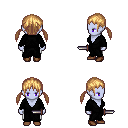
a pixel art fantasy rpg character, female body template, dark elf, purple skin, gray robe, white pants, light blonde twin-tailed hairstyle, brown shoes, dagger, four views (front, back, left, right), 2x2 character sprite sheet, small pixel art, hard edges, no anti-aliasing